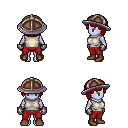
a pixel art fantasy rpg character, female body template, dark elf, purple skin, white sleeveless shirt, red pants, red pageboy hairstyle, chain helm, metal gloves, brown shoes, four views (front, back, left, right), 2x2 character sprite sheet, small pixel art, hard edges, no anti-aliasing